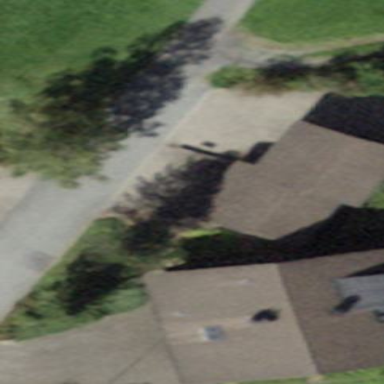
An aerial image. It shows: Group of garages.